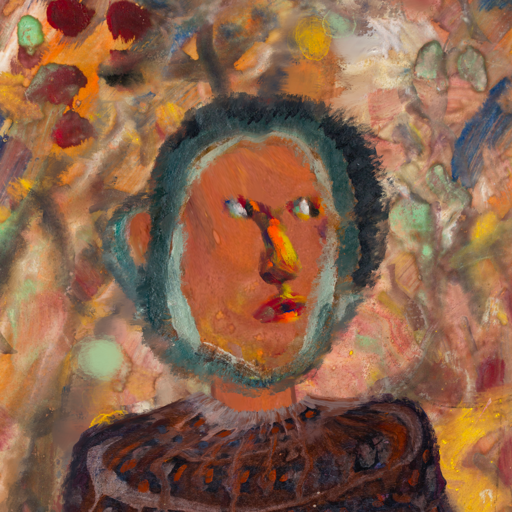
Background: Mother_And_Son_Mother, Head And Neck Side: Mother_And_Son_Son, Face Side: An_Impression, Bust: Hypocrite, Hair Side: Boggyland, Head Accessory: Blank, Second Necklace: Blank, Necklace: Blank, Baby: Blank